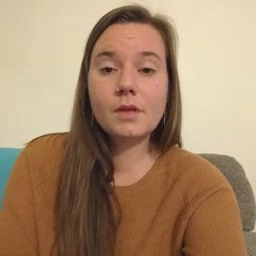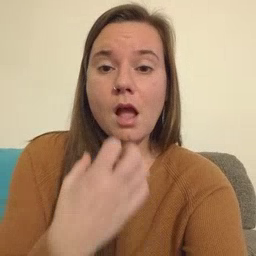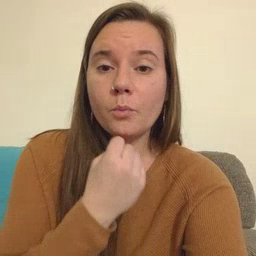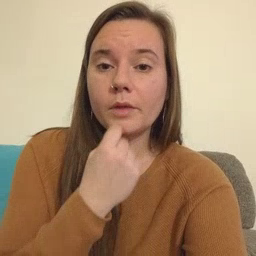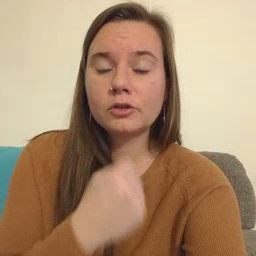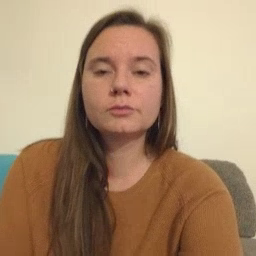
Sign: underwear